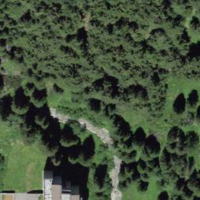
EUNIS habitat code: 43
Species observed at this site:
Silene acaulis